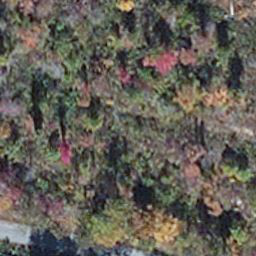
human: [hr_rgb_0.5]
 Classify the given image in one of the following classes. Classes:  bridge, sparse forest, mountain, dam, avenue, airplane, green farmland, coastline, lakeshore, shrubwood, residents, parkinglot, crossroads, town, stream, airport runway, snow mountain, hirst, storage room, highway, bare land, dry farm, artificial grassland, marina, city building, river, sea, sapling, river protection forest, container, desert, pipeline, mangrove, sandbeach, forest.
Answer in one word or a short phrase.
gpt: mangrove